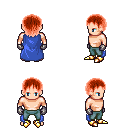
a pixel art fantasy rpg character, male body template, human, light skin, blue cape, teal pants, red plain hairstyle, metal gloves, gold boots, four views (front, back, left, right), 2x2 character sprite sheet, small pixel art, hard edges, no anti-aliasing